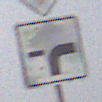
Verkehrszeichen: VerlaufVorfahrtsstrasse9
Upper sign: Vorfahrtsstrasse
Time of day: MorningAfternoon
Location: Outdoor (Nature)
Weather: PartlyCloudy
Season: NotSpecified
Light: Natural